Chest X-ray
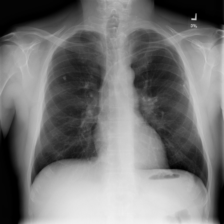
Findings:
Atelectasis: negative
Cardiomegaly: negative
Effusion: negative
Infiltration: negative
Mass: negative
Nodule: negative
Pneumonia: negative
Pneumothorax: negative
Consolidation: negative
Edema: negative
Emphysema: negative
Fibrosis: negative
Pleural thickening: negative
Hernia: negative